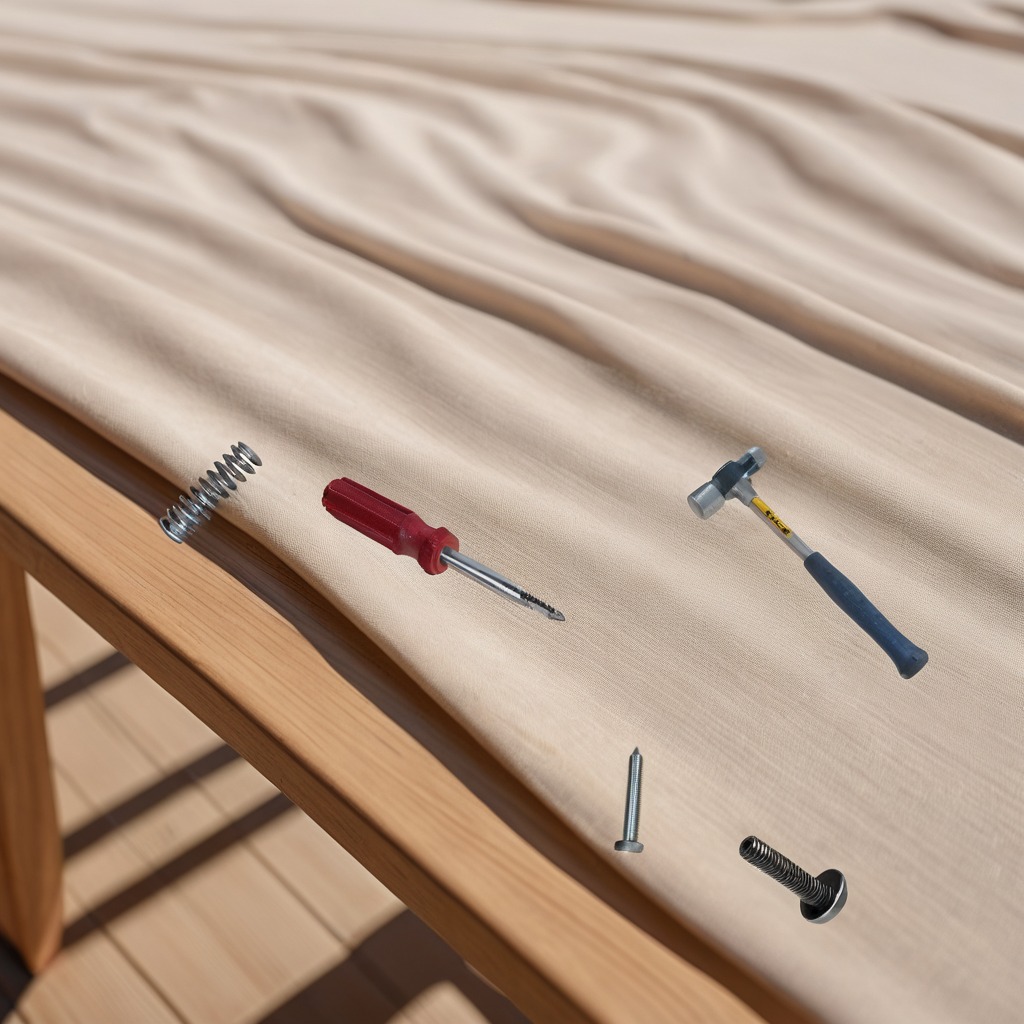
A hammer, an iron nail, a metal machine screw, a coiled metal spring, and a screwdriver are lying on a clean wooden table.